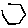
Label: hexagon